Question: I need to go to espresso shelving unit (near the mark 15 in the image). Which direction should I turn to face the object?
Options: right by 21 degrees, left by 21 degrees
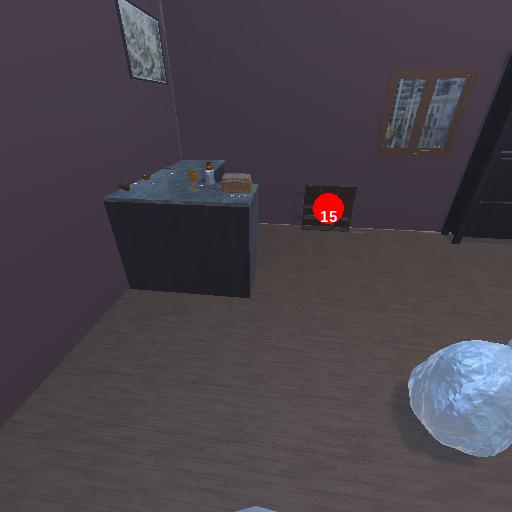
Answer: right by 21 degrees